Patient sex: M
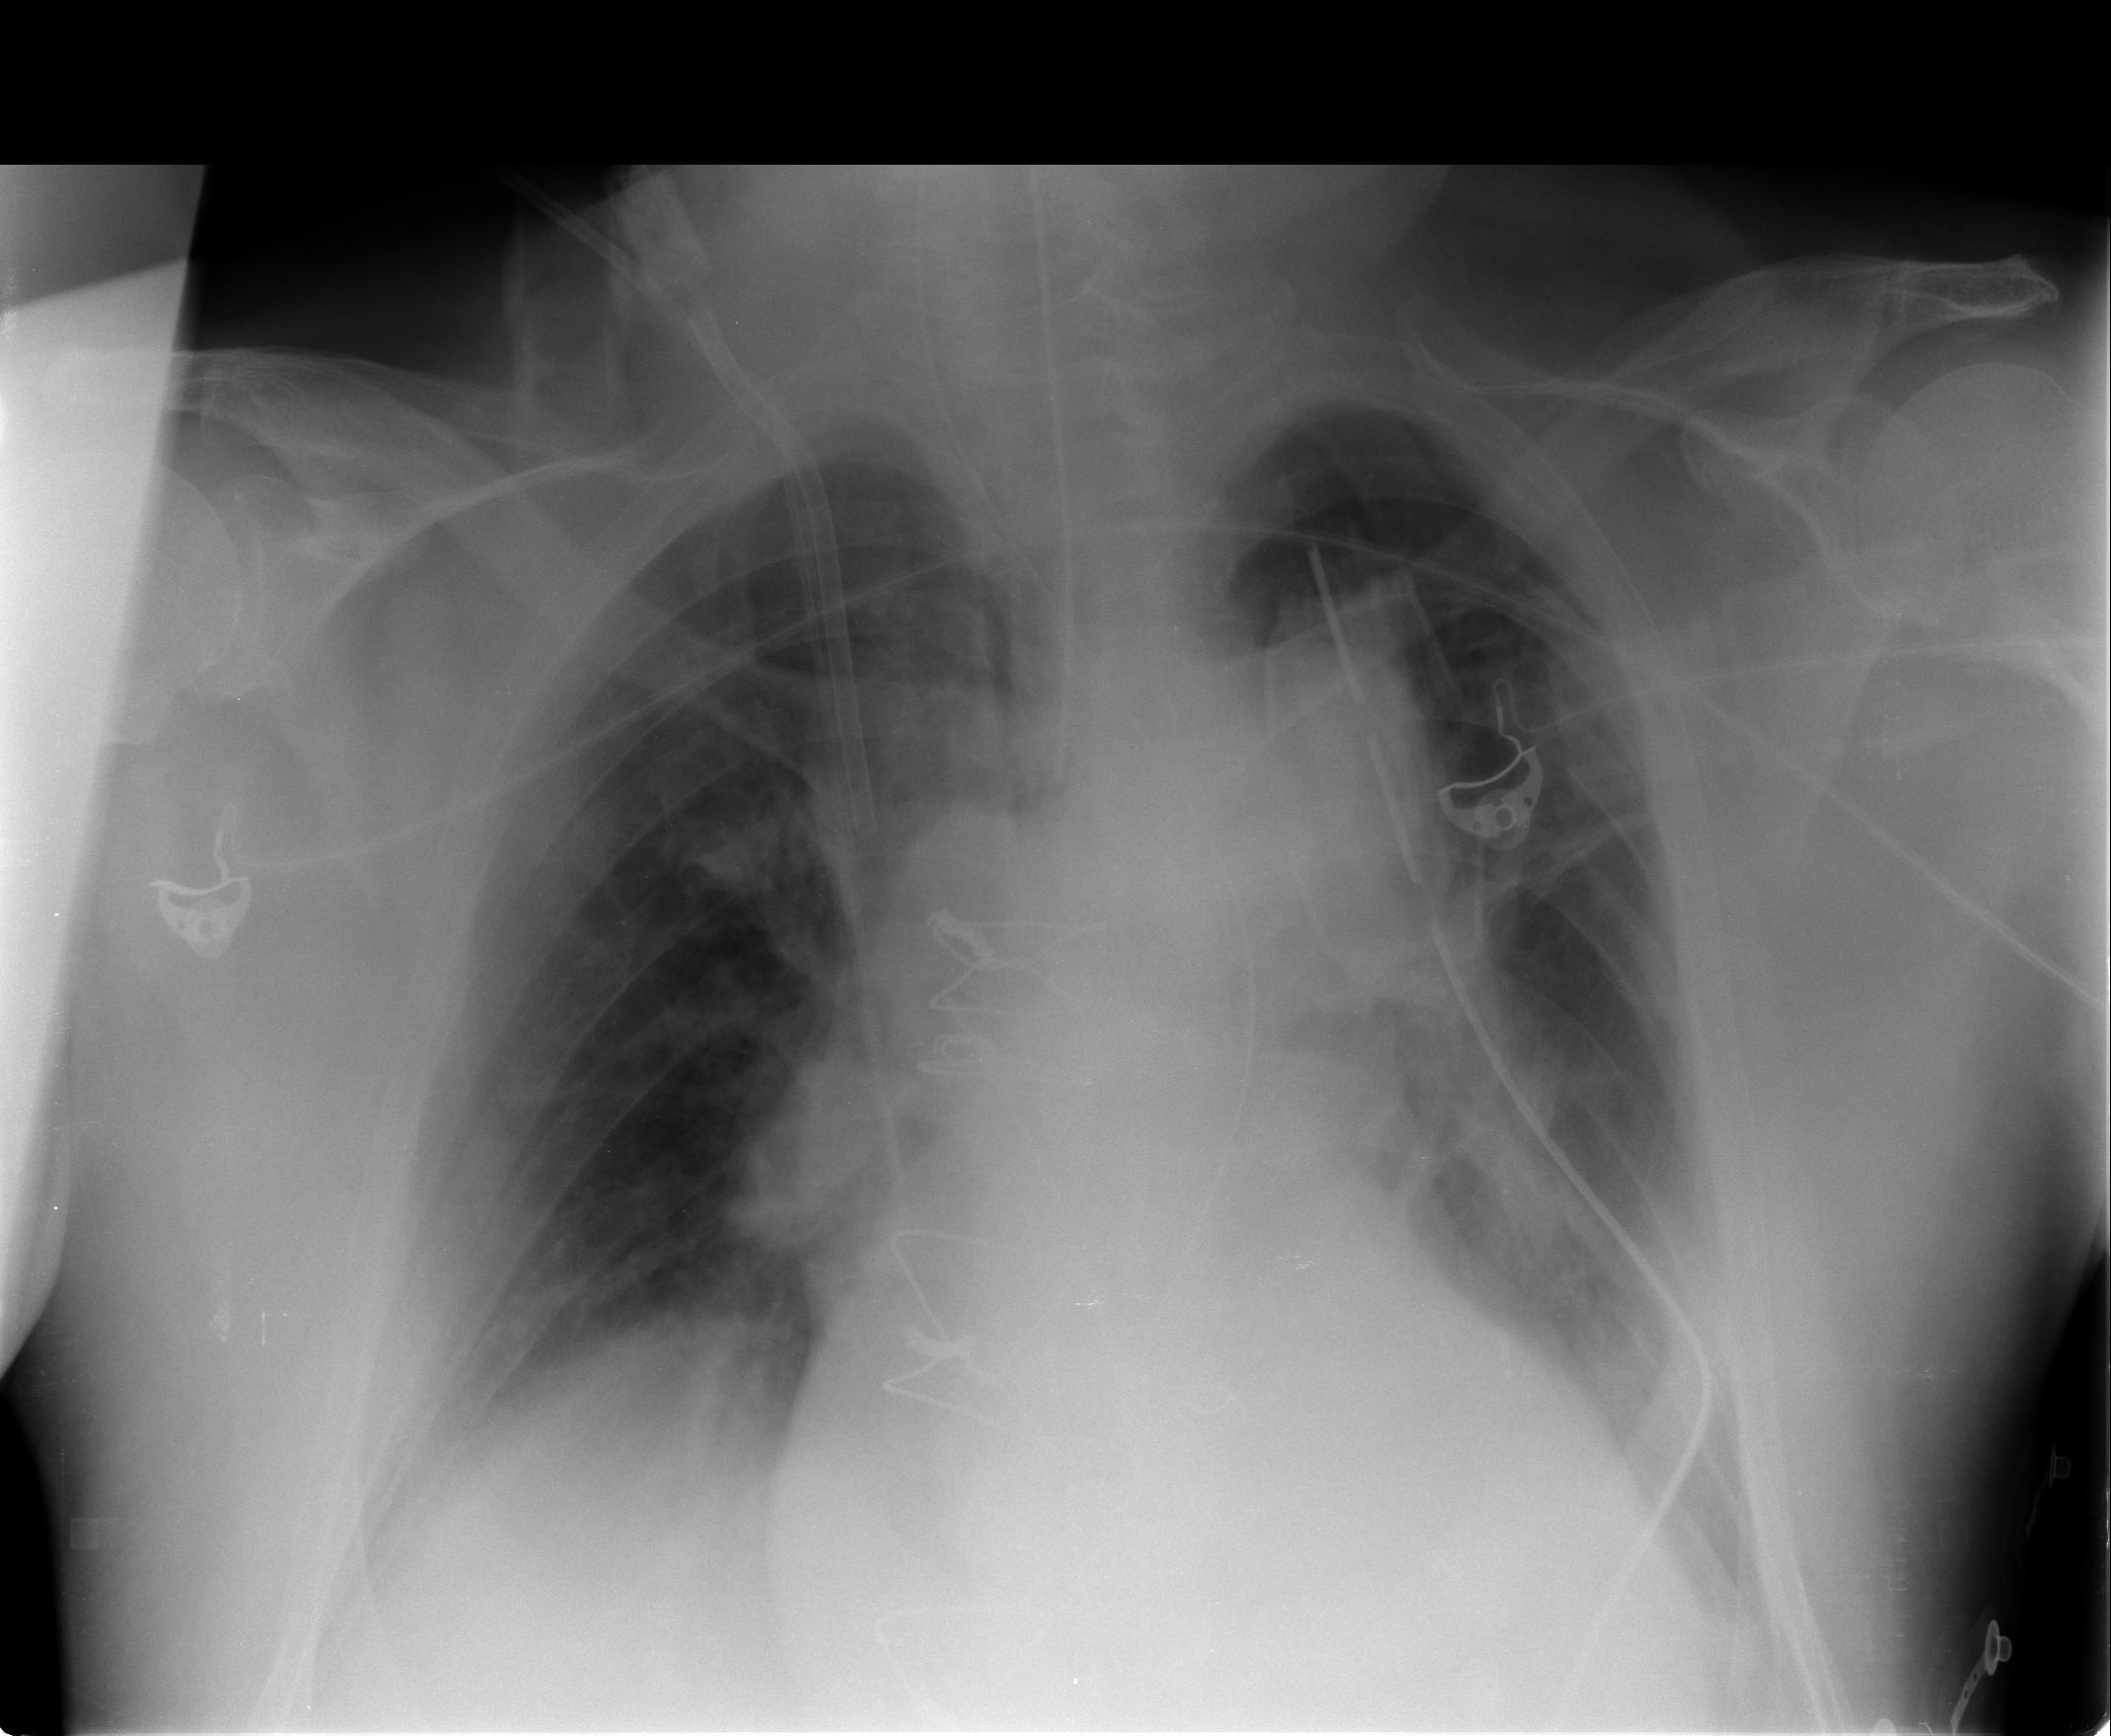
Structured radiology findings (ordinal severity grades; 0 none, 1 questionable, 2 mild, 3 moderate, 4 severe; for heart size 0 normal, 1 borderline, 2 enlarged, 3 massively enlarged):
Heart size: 2
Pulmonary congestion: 1
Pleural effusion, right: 1
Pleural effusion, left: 1
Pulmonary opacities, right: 0
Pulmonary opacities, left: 0
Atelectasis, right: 1
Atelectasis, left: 2